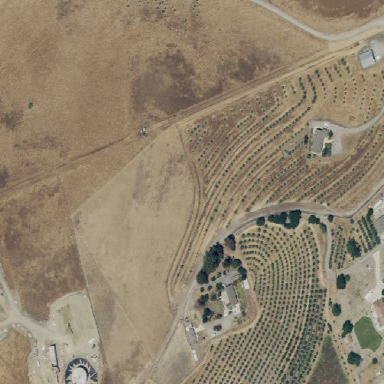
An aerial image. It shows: Orchard.